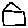
Label: house